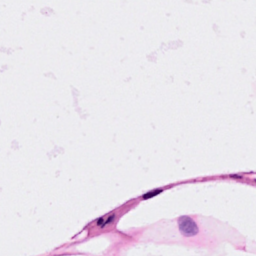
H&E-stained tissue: Breast